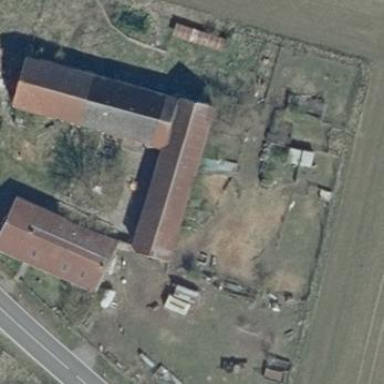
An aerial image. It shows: Gabled roof on farm auxiliary building.